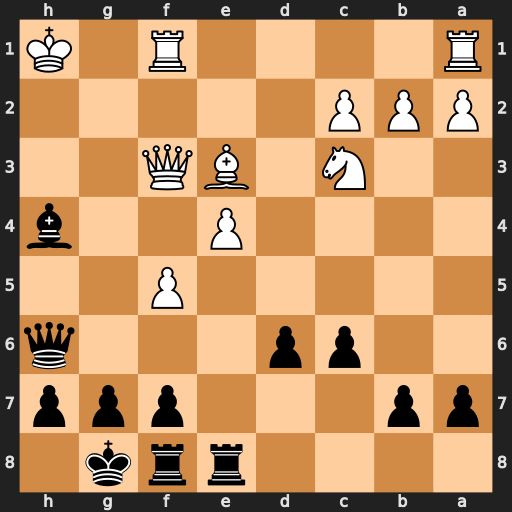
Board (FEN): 4rrk1/pp3ppp/2pp3q/5P2/4P2b/2N1BQ2/PPP5/R4R1K
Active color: b
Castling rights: -
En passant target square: -
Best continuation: Bg5+ Kg2 Bxe3